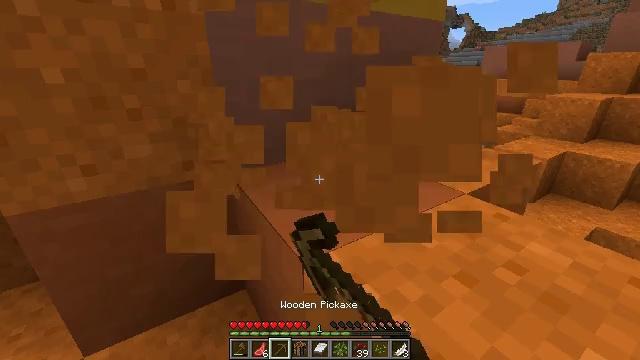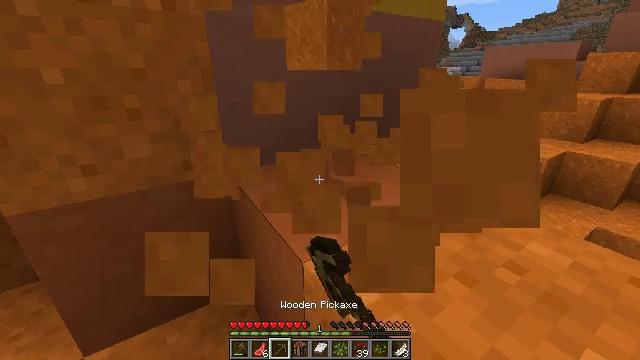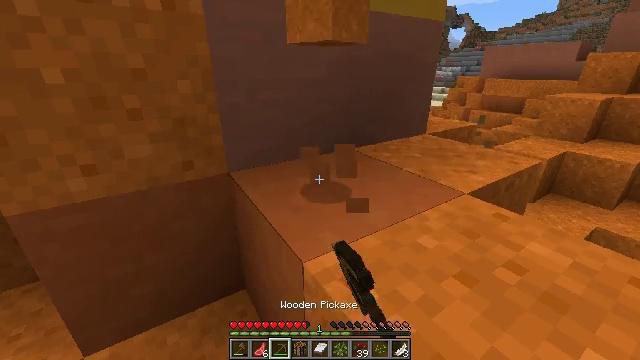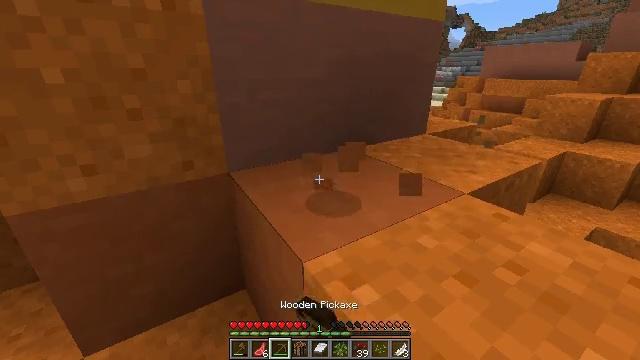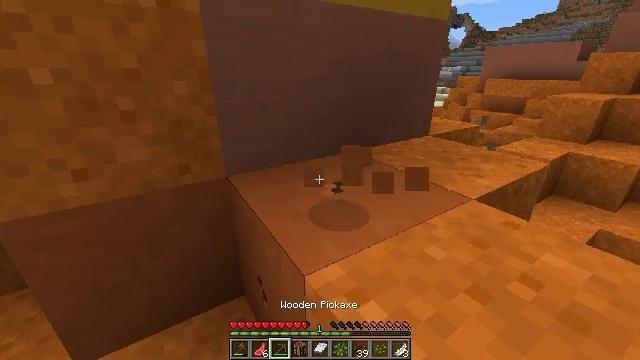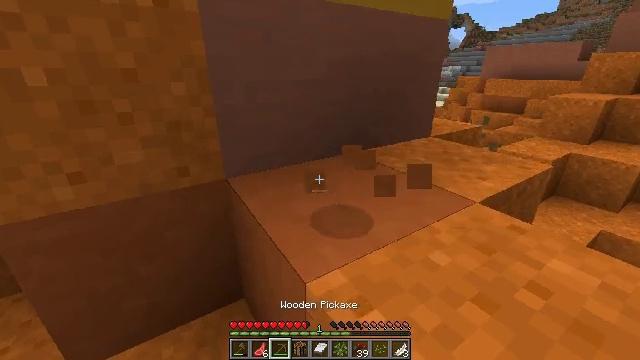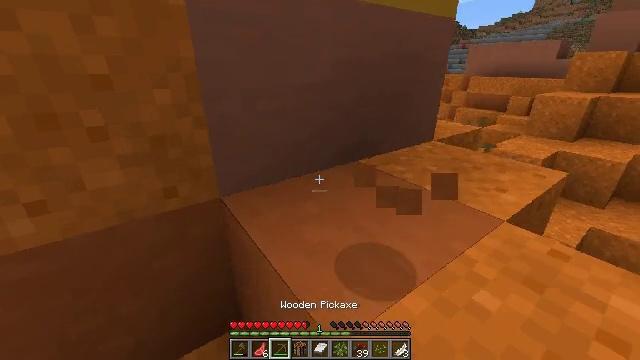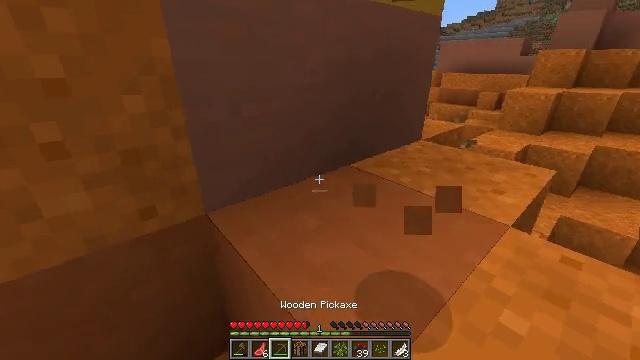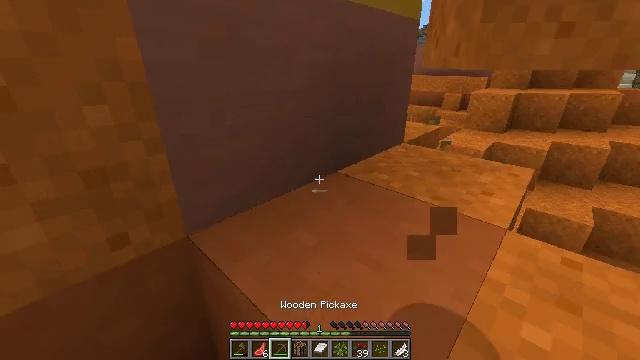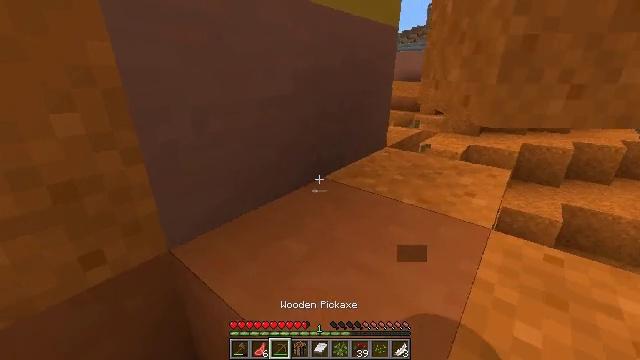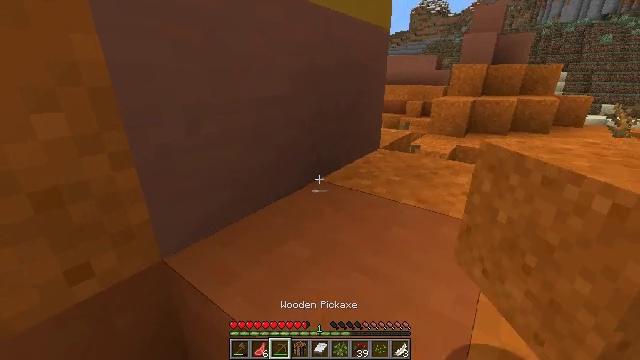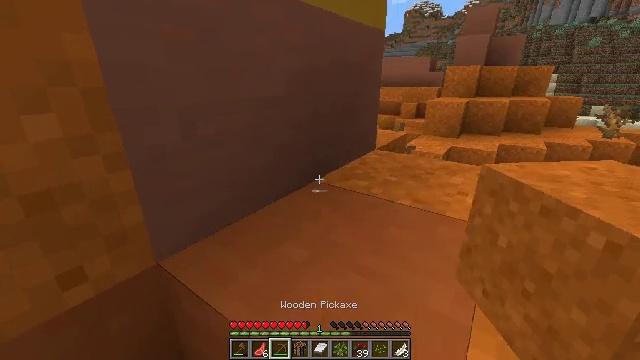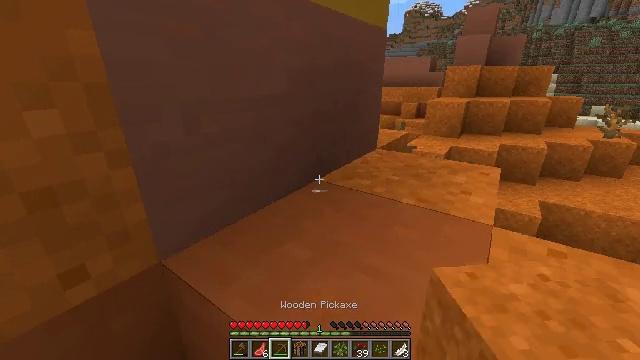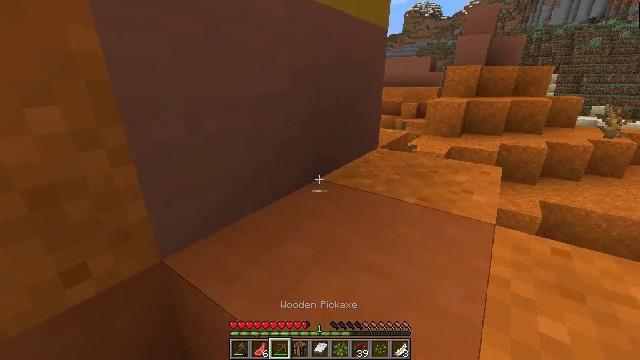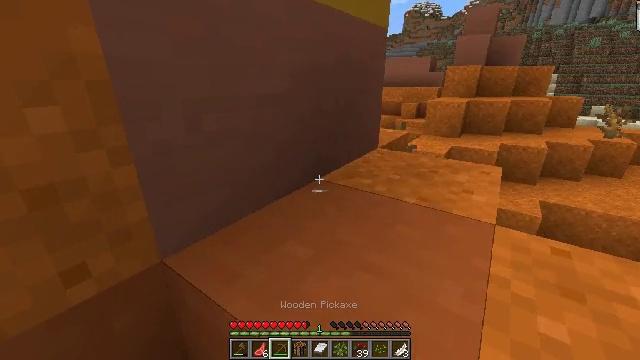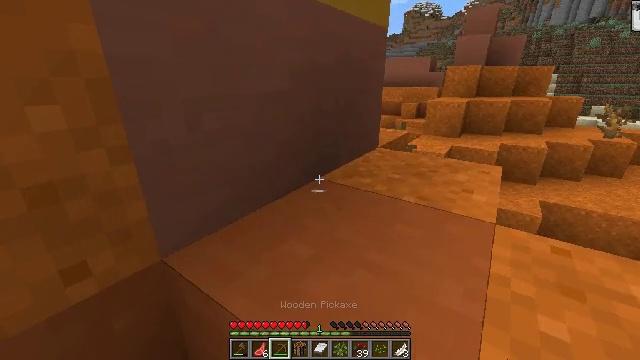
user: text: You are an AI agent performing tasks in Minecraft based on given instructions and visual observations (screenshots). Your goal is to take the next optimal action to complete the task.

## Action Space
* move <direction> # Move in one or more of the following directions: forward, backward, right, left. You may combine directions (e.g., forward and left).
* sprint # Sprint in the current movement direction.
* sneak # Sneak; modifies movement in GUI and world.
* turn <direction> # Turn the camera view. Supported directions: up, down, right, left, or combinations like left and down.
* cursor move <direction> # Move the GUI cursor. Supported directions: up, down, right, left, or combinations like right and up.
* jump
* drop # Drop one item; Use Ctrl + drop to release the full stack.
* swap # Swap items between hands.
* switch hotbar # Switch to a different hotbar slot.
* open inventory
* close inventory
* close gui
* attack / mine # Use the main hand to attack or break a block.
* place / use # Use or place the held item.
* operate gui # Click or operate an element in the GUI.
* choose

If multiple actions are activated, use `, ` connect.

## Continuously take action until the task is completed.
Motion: motion action
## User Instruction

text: Harvest yellow terracotta for crafting.
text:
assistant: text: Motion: attack / mine
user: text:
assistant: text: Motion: attack / mine
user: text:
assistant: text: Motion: attack / mine
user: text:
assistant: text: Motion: move forward, attack / mine
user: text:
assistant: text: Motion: move forward
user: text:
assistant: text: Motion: move forward, turn right
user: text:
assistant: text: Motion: move forward, turn right
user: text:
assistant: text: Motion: turn right
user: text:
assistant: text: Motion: turn right and up
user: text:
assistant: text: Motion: turn right
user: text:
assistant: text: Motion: turn right
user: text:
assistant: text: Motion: no_op
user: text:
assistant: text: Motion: no_op
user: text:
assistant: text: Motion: no_op
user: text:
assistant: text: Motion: no_op
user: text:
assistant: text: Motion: no_op
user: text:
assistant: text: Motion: no_op
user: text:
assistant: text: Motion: no_op
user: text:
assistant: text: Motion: open inventory
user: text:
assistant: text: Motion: open inventory
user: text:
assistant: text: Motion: open inventory
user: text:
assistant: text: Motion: no_op
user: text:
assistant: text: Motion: cursor move right
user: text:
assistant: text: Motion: cursor move right
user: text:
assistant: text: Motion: cursor move right
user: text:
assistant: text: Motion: no_op
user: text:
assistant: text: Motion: cursor move right
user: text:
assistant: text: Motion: cursor move right
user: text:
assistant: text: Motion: cursor move right and down
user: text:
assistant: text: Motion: cursor move right